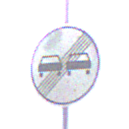
Verkehrszeichen: EndeUeberholverbot
Umgebung: Outdoor, Suburban
Tageszeit: Midday
Wetter: Overcast
Licht: Natural
Jahreszeit: NotSpecified
Kontrast: LowContrast